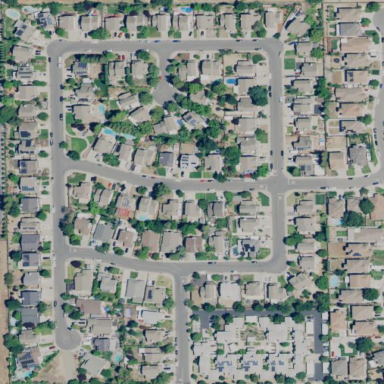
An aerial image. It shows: Residential area consisting of single-family homes.